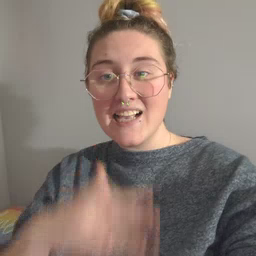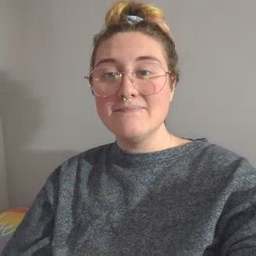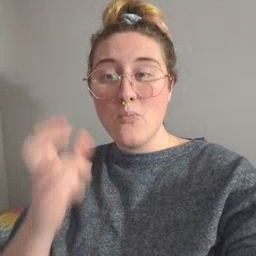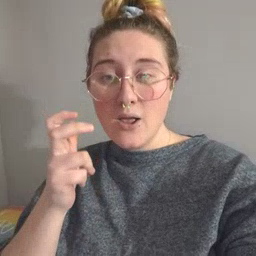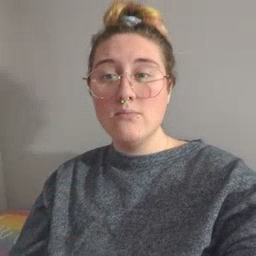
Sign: radio